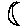
Label: moon